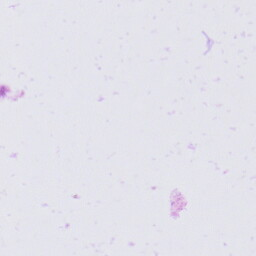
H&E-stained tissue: Prostate